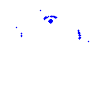
Particle: proton